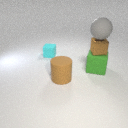
large green rubber cube to the right of large brown rubber cylinder